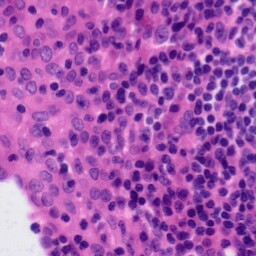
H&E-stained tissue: Tonsil